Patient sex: F
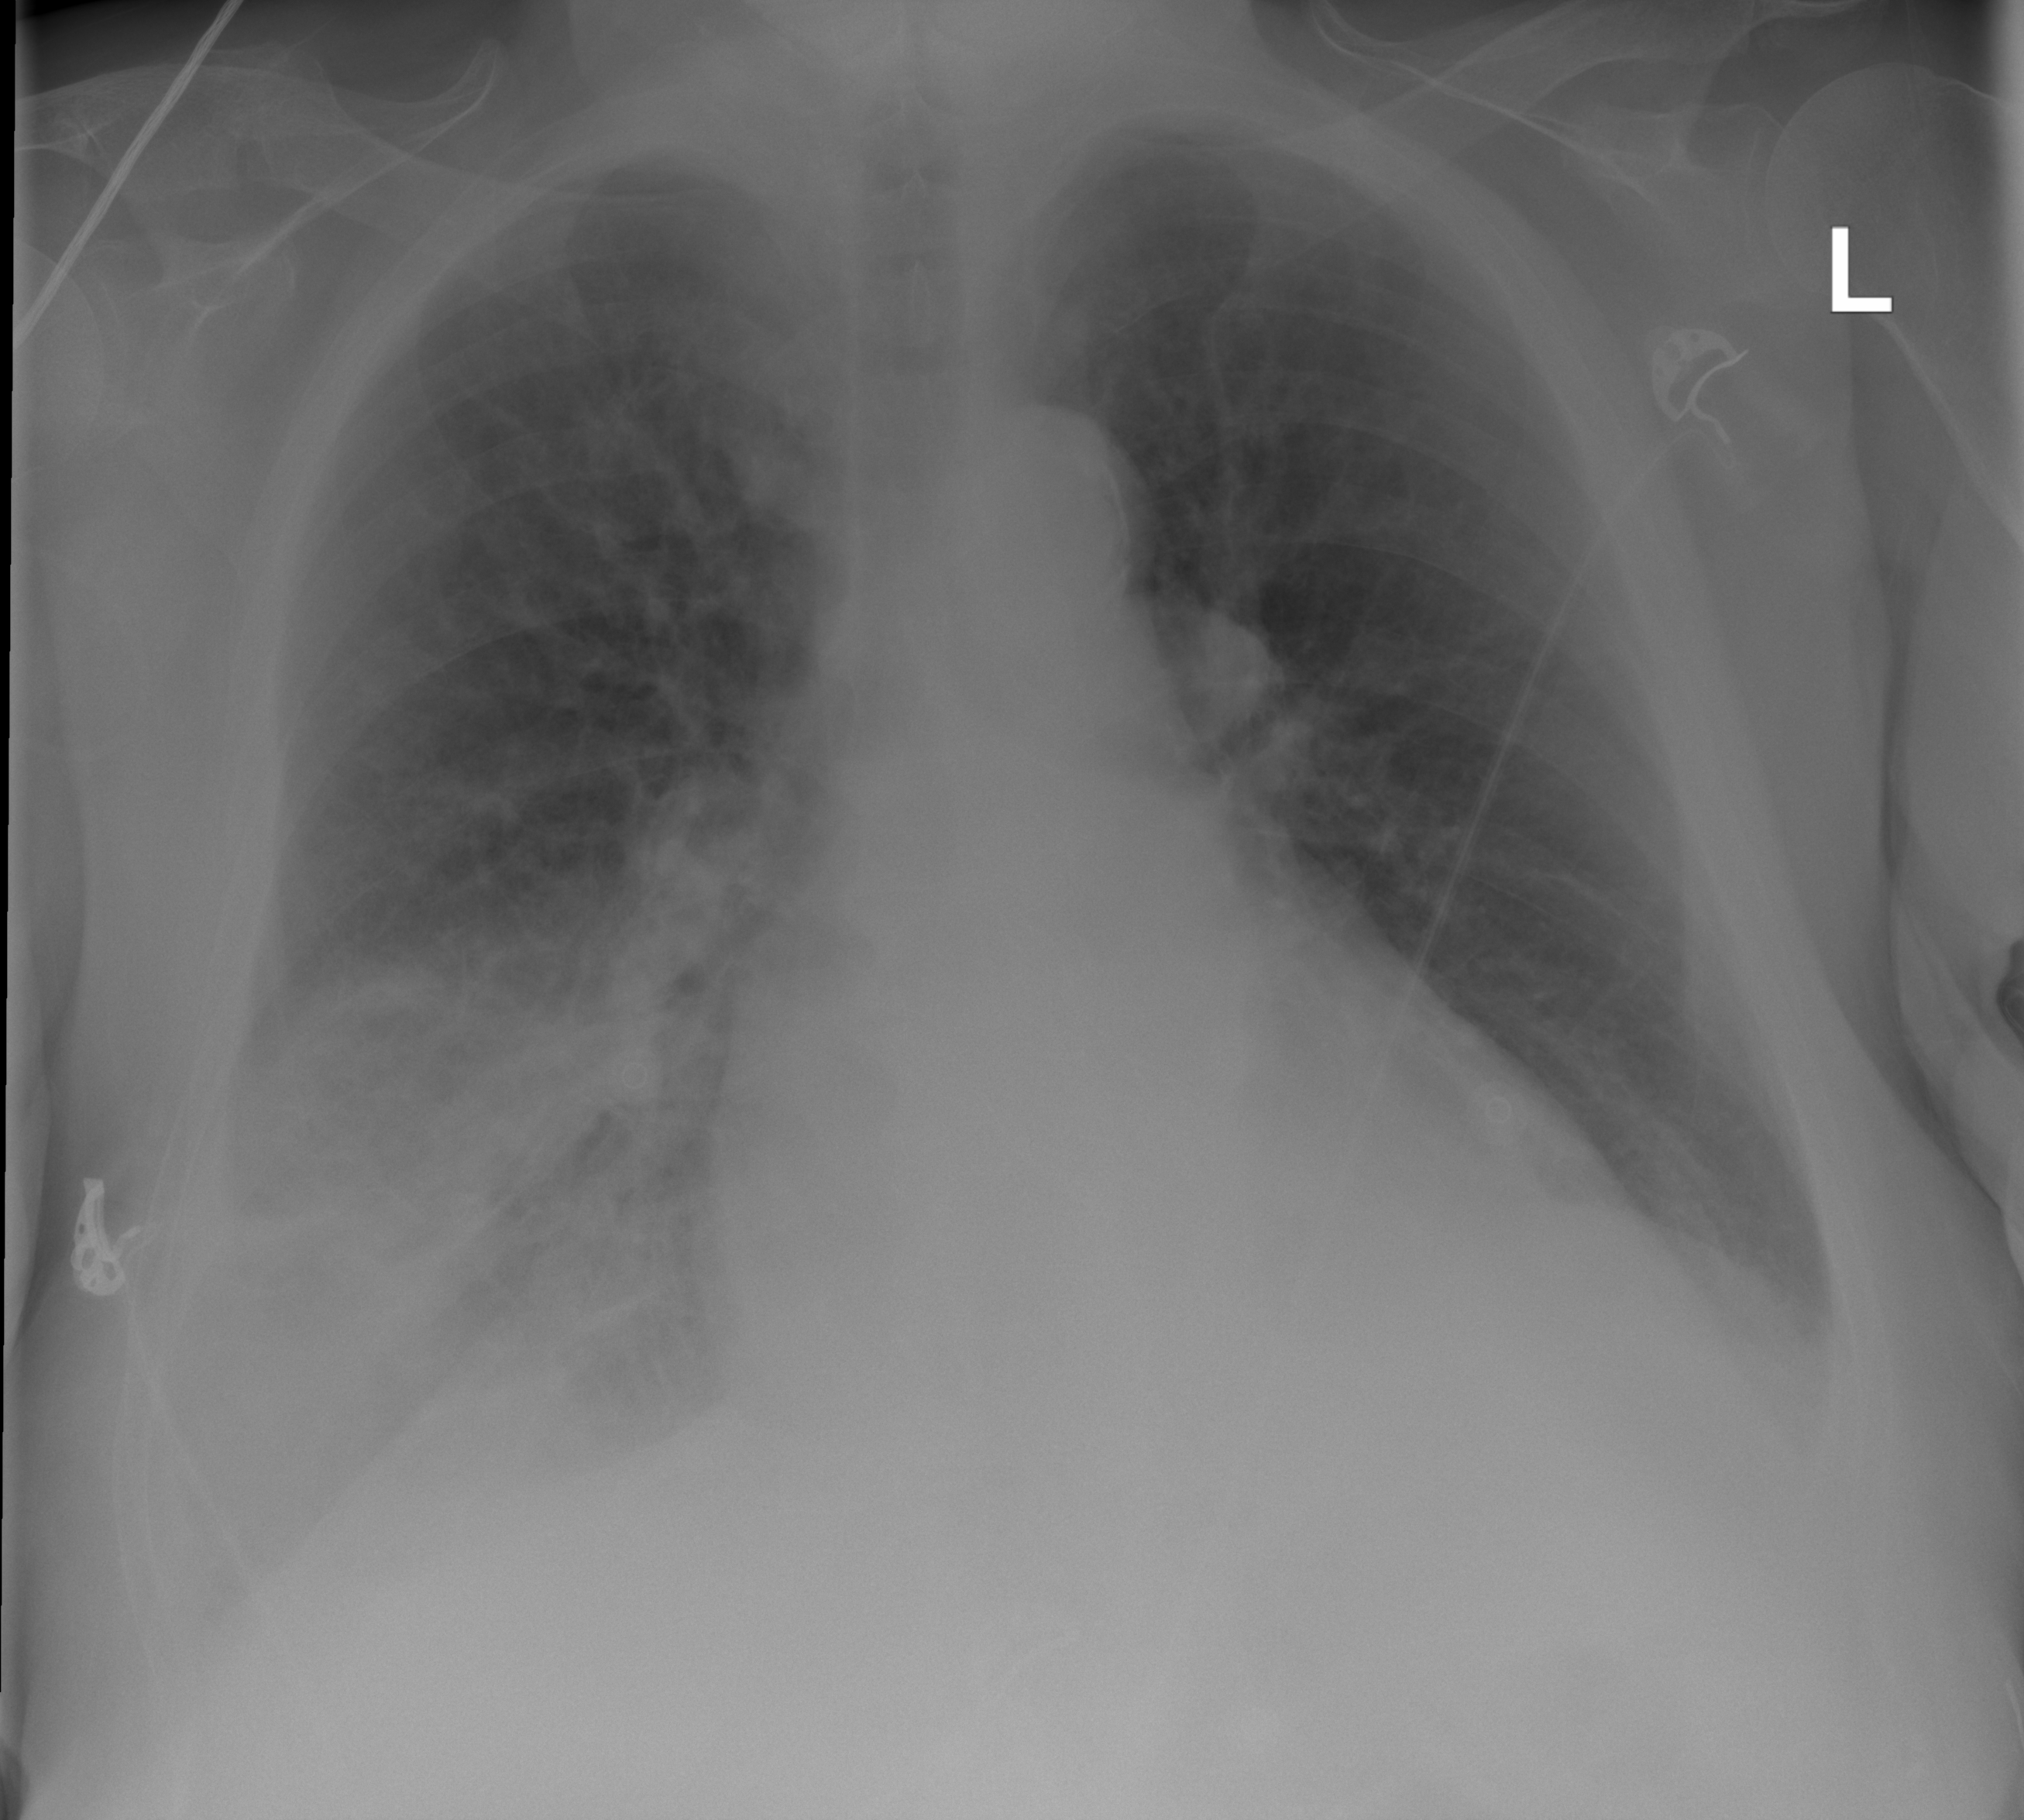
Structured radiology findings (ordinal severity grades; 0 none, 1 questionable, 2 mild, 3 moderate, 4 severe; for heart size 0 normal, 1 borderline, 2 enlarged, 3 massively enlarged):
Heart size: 2
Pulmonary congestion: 2
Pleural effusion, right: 2
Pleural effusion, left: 0
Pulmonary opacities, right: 3
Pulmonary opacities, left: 0
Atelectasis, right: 2
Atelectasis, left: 0